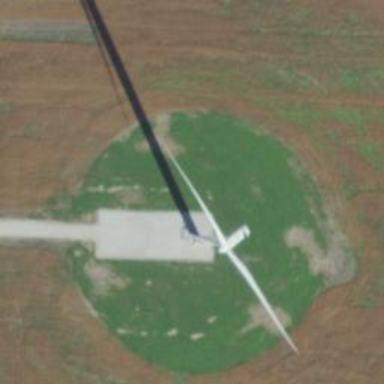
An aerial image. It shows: Wind power generator employing wind turbines.